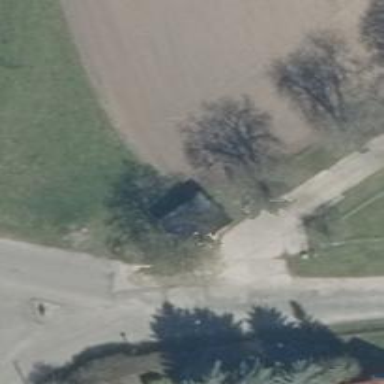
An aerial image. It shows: Shelter.